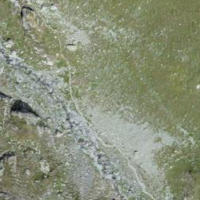
EUNIS habitat code: 31
Species observed at this site:
Oenanthe oenanthe
Doronicum grandiflorum
Cryptogramma crispa